Question: I know this is a question asked 12324 times probably, but I still can't find any reliable answers :/
Here is a sample code:
<URL>
The wrap should take auto height depending on the float image, but how? :/
Thanks a lot!!!
ps, I can't add any extra div like "clear:both", it should be a solution only with css

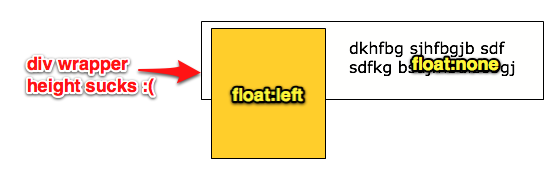
Answer: Try adding
'''
Overflow: auto;
'''
to your wrapper div, example here: <URL>